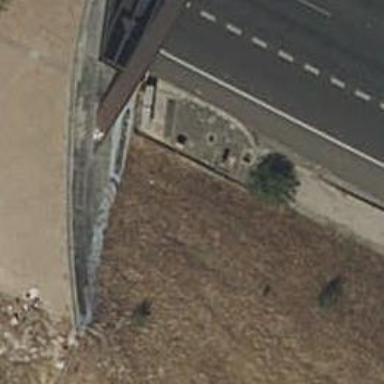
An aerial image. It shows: Guard rail.